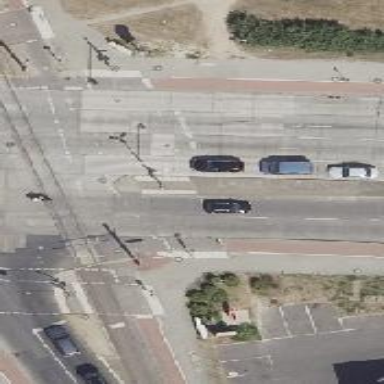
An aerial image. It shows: Sidewalk.